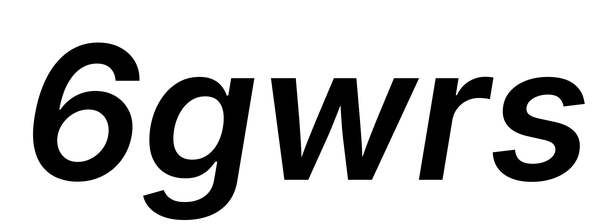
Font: Inter-Italic_SemiBold_Italic